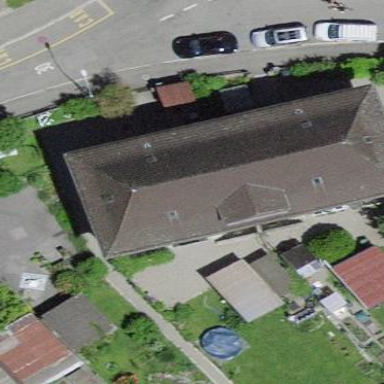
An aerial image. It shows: Terrace building with hipped roof shape.